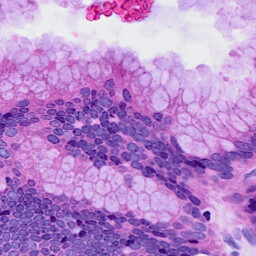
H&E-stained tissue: Cervix